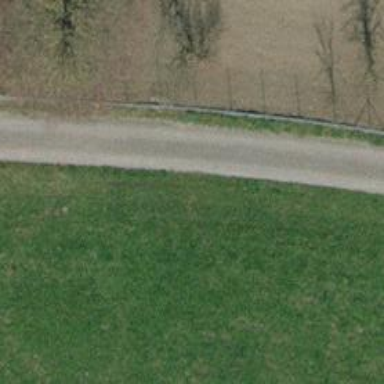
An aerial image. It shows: Track with compacted grade1 surface.